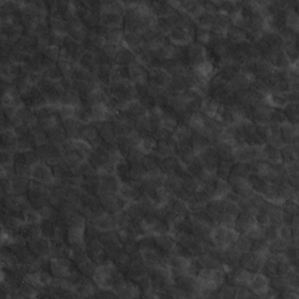
Label: non_frost